Question: OK, I have tried to get this to work and I cant seem to get the addresses and coordinates from places to store in MySql database from my PHP form. Any help will lower my cortisol levels significantly :)
'''
<?php
if (isset($_POST['submitted'])) {
include('dbconn.php');
$con = mysqli_connect(db_host, db_user, db_pass, db_name);
$value1 = mysql_real_escape_string($_POST['name']);
$value2 = mysql_real_escape_string($_POST['address']);
$value3 = mysql_real_escape_string($_POST['postcode']);
$value4 = mysql_real_escape_string($_POST['lat']);
$value5 = mysql_real_escape_string($_POST['lng']);
$sqlinsert = "INSERT INTO cafes (name, address, postcode, lat, lng) VALUES ('$value1', '$value2', '$value3', '$value4', '$value5')";
if (!mysqli_query($con, $sqlinsert)) {
die('error inserting new record');
}
$newrecord = "1 new address added to database";
}
?>
<!DOCTYPE HTML>
<html>
<head>
<meta charset="UTF-8">
<title>DB Upload</title>
</head>
<body>
<h1>Insert New Address</h1>
<form id="myForm" method="post" action="index3.php">
<input type="hidden" name="submitted" value="true">
<fieldset>
<legend>New PLaces</legend>
<label>Name<input type="text" name="name"></label>
<label>Address<input type="text" name="address"></label>
<label>Postcode<input type="text" name="postcode"></label>
<label>Latitude<input type="text" name="lat"></label>
<label>Longitude<input type="text" name="lng"></label>
</fieldset>
<input type="submit" name="sub" value="Submit">
</form>
<?php
echo $newrecord
?>
</body>
</html>
'''
The connection is there and here is what displays in my existing table every time:

I know you don't need to include the 'id' as auto increment, however, I have a feeling that is whats causing the problem.
Any help appreciated!!
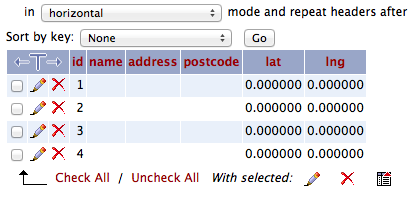
Answer: '''
$value1 = mysql_real_escape_string($_POST['name']);
'''
'''
$value1 = mysqli_real_escape_string($con,$_POST['name']);
'''
and do the same for the others and it will work.